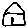
Label: house